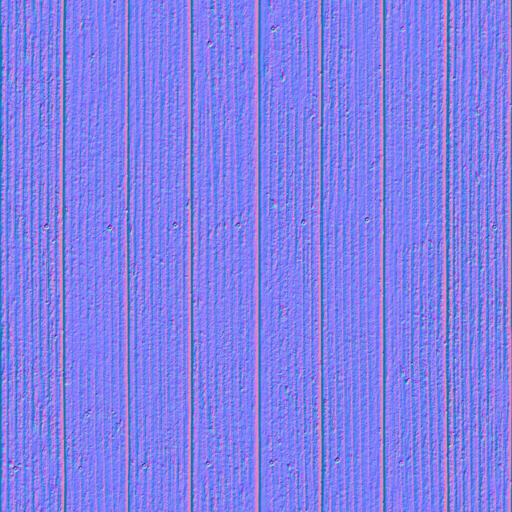
planks wood wooden